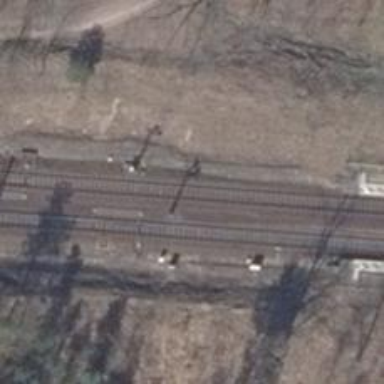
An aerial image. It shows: Railway signal.